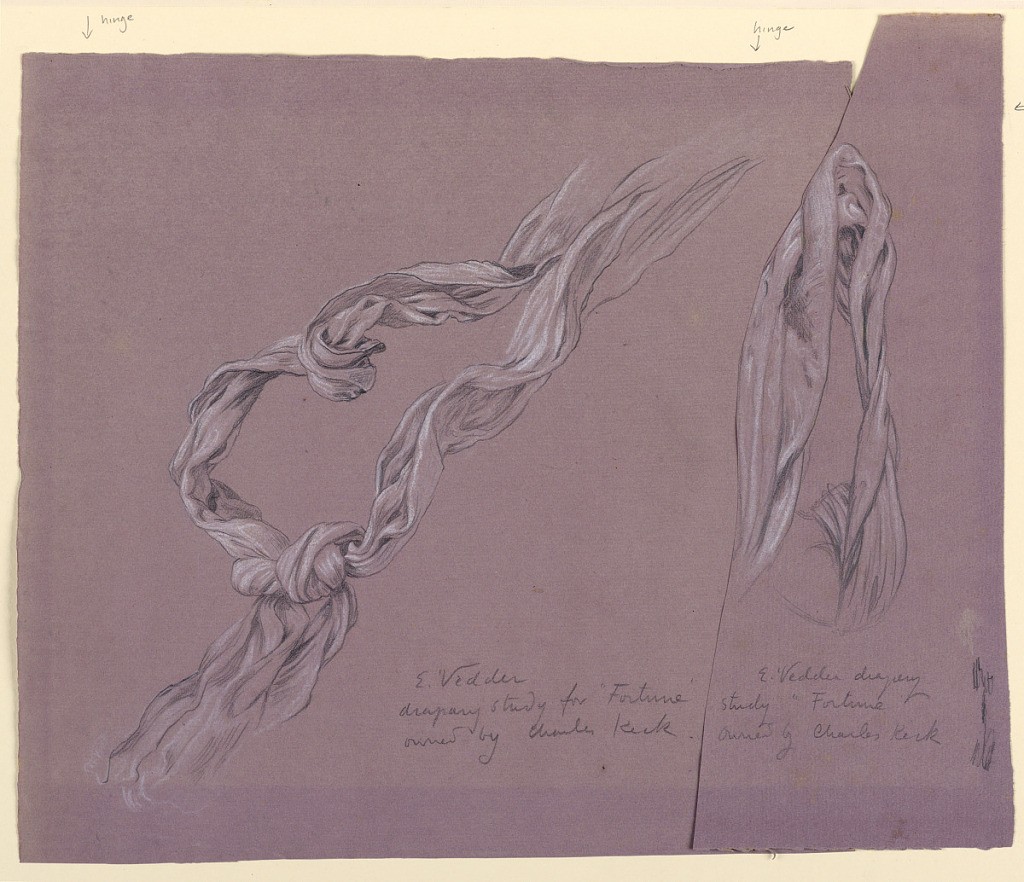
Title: Study for "Fortune"
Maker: Elihu Vedder, American, 1836 – 1923
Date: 1899
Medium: Pastel crayon, graphite on paper
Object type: Drawing
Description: Sketch of a long narrow section of drapery, knotted below.